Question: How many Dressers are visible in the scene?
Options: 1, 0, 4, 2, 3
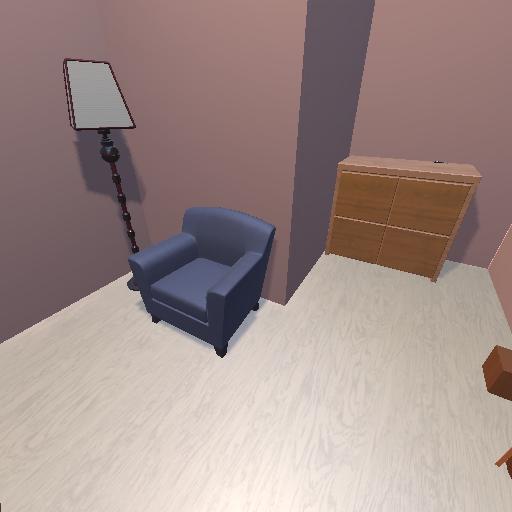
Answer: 1